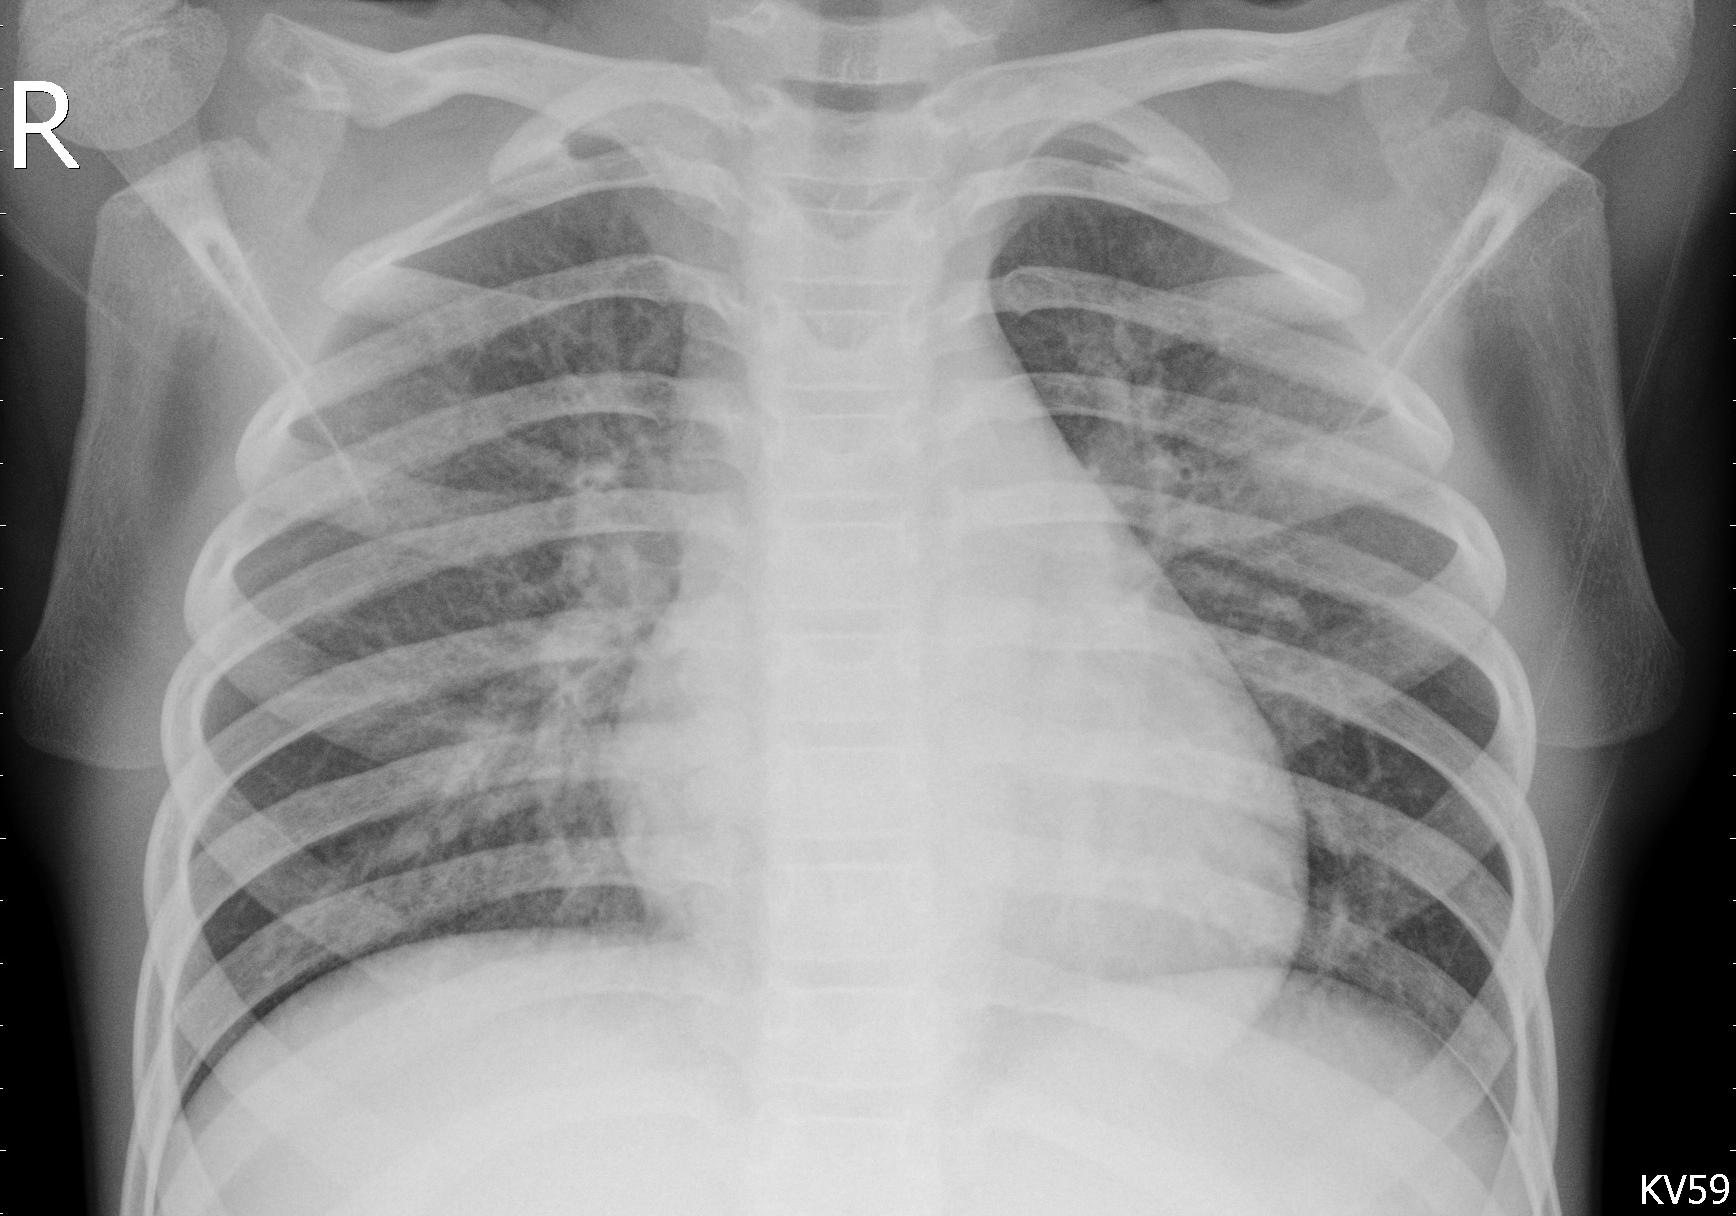
Diagnosis: PNEUMONIA